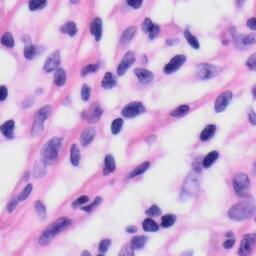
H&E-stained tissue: Skin